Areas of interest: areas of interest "Sport and cultural"
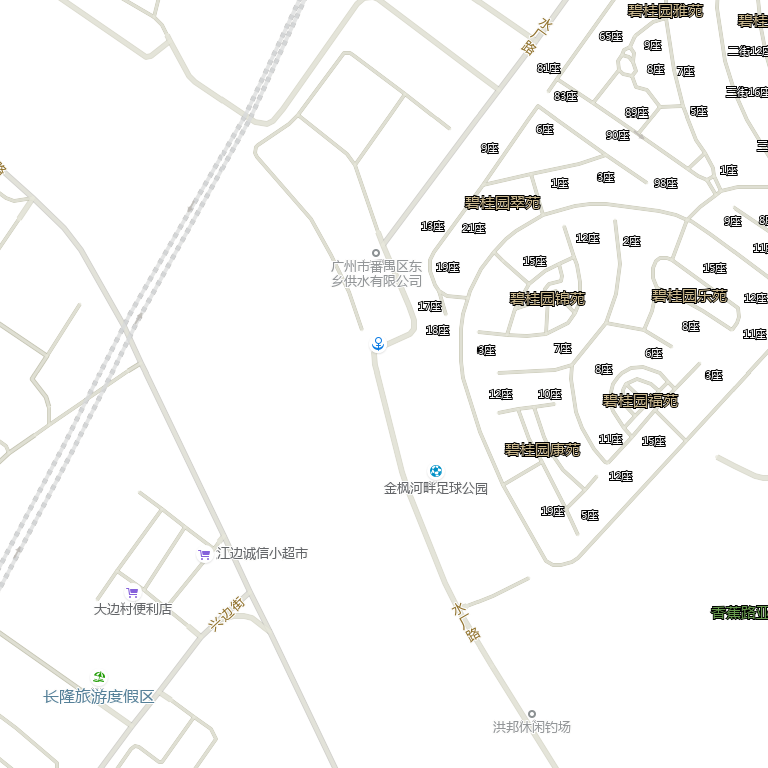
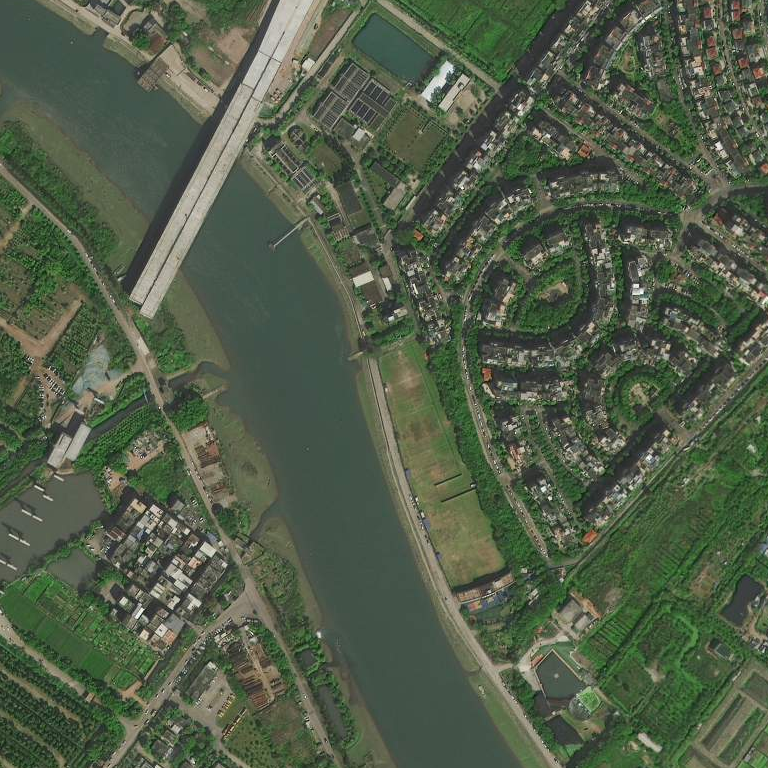